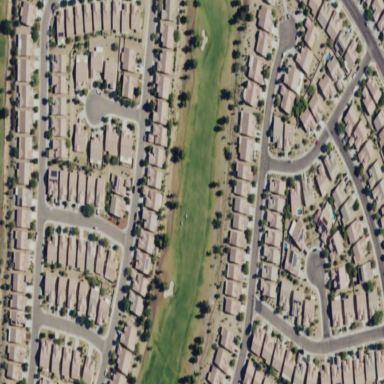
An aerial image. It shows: Rough area on grassy golf course.